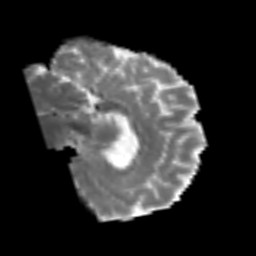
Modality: MD
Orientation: sagittal
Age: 56
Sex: male
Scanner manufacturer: siemens
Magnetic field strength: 3 T
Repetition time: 6.1 s
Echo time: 0.101 s